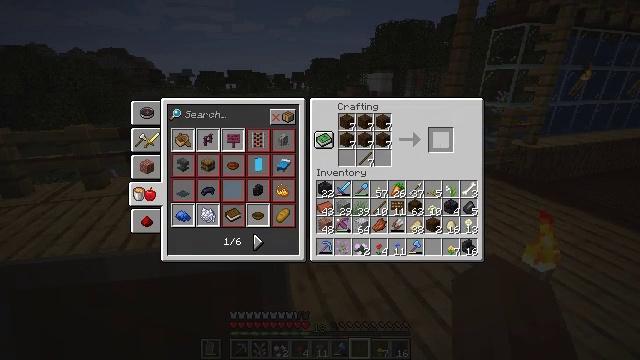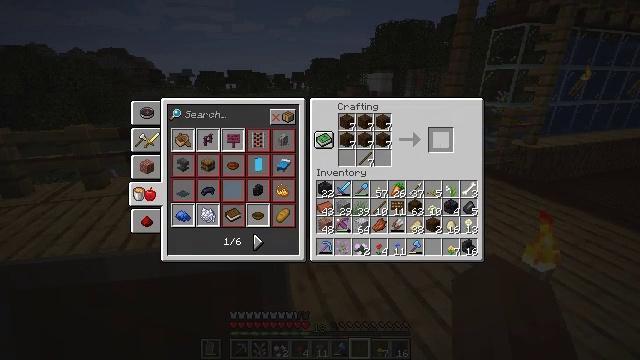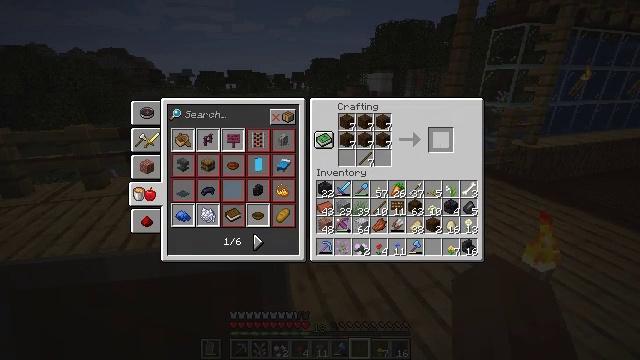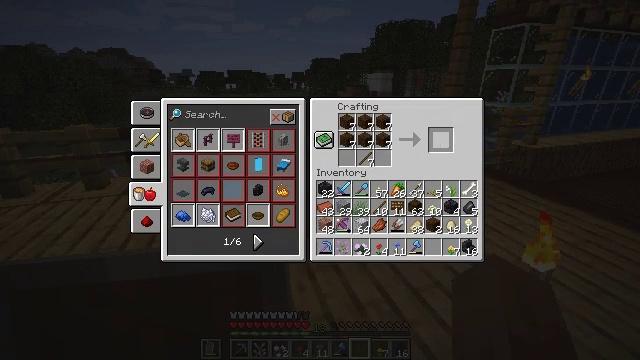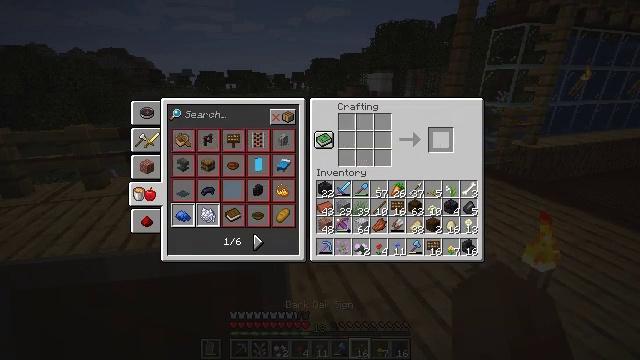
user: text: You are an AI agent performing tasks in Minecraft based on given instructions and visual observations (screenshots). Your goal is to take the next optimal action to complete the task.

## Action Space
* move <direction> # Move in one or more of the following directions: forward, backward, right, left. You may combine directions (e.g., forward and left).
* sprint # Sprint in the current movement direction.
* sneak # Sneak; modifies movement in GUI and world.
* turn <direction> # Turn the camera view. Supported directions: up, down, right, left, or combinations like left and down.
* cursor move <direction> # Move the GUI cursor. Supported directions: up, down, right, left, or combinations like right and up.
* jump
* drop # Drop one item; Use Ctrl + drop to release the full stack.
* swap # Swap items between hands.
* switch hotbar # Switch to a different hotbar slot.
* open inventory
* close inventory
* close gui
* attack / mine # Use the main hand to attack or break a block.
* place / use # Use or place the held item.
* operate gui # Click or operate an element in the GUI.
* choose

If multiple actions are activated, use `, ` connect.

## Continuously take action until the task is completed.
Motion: motion action
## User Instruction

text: Open the crafting menu to craft a dark oak sign.
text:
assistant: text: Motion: sneak, operate gui
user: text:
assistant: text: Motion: sneak
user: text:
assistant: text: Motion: sneak
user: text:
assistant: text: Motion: sneak
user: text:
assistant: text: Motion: sneak